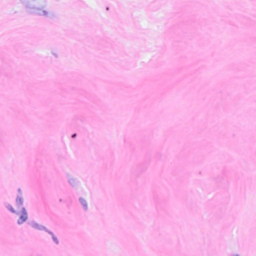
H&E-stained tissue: Breast